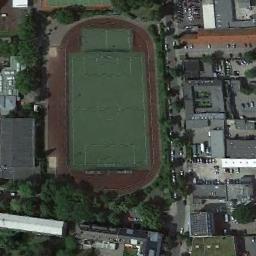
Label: ground_track_field